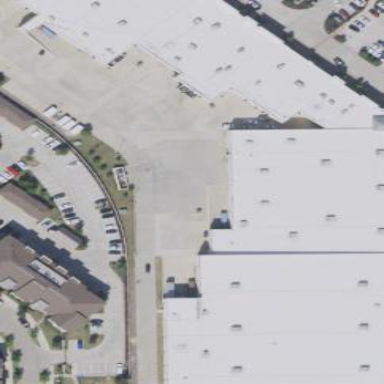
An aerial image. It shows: Retail building.